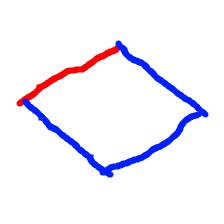
Shape: rhombus